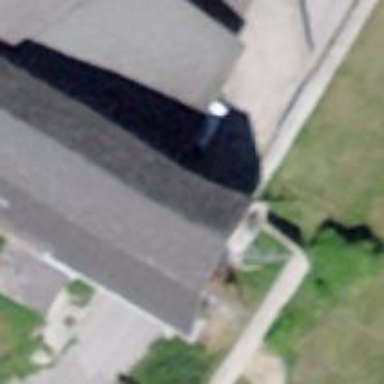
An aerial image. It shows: Part of building.